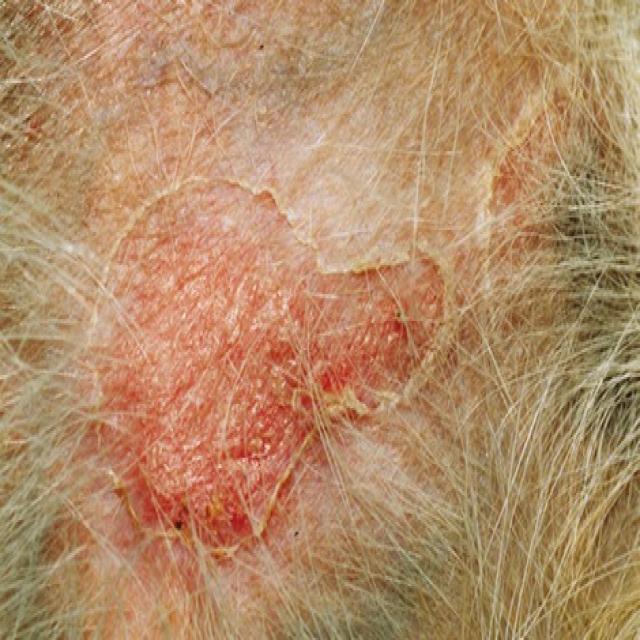
Canine dermatitis — inflammation of the skin presenting with erythema, pruritus, papules, and excoriation. May be allergic, contact, or atopic in origin.